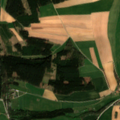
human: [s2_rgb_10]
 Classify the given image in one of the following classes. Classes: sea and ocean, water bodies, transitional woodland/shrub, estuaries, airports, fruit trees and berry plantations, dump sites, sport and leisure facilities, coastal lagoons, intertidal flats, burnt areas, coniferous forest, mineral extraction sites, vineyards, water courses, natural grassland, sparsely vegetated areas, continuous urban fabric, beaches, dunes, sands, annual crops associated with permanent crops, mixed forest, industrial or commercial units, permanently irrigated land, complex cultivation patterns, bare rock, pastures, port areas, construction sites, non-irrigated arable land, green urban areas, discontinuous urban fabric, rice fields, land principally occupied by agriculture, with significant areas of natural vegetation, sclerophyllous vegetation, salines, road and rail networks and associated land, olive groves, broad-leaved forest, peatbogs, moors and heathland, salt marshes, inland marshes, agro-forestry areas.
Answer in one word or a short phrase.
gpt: discontinuous urban fabric, non-irrigated arable land, complex cultivation patterns, land principally occupied by agriculture, with significant areas of natural vegetation, mixed forest